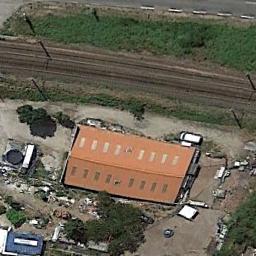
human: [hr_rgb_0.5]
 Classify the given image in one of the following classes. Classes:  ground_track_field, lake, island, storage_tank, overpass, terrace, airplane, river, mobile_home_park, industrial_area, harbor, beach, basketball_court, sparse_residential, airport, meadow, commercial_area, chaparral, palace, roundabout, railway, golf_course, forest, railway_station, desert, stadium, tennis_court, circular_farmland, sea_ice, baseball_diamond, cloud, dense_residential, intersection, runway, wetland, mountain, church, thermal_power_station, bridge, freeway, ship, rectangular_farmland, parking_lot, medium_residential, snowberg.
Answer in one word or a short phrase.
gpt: railway